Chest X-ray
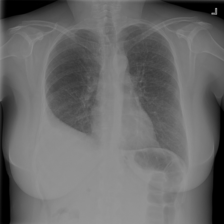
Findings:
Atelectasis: negative
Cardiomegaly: negative
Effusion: negative
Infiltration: negative
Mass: negative
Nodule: negative
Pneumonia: negative
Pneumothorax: negative
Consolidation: negative
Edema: negative
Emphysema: negative
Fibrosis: negative
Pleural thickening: negative
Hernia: negative